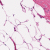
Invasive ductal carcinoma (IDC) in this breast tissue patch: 0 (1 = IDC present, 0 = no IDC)